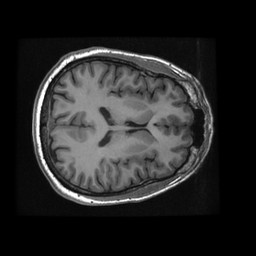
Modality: T1w
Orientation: axial
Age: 29
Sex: male
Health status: healthy
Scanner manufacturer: ge
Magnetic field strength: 3 T
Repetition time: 0.00842 s
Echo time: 0.003092 s